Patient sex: M
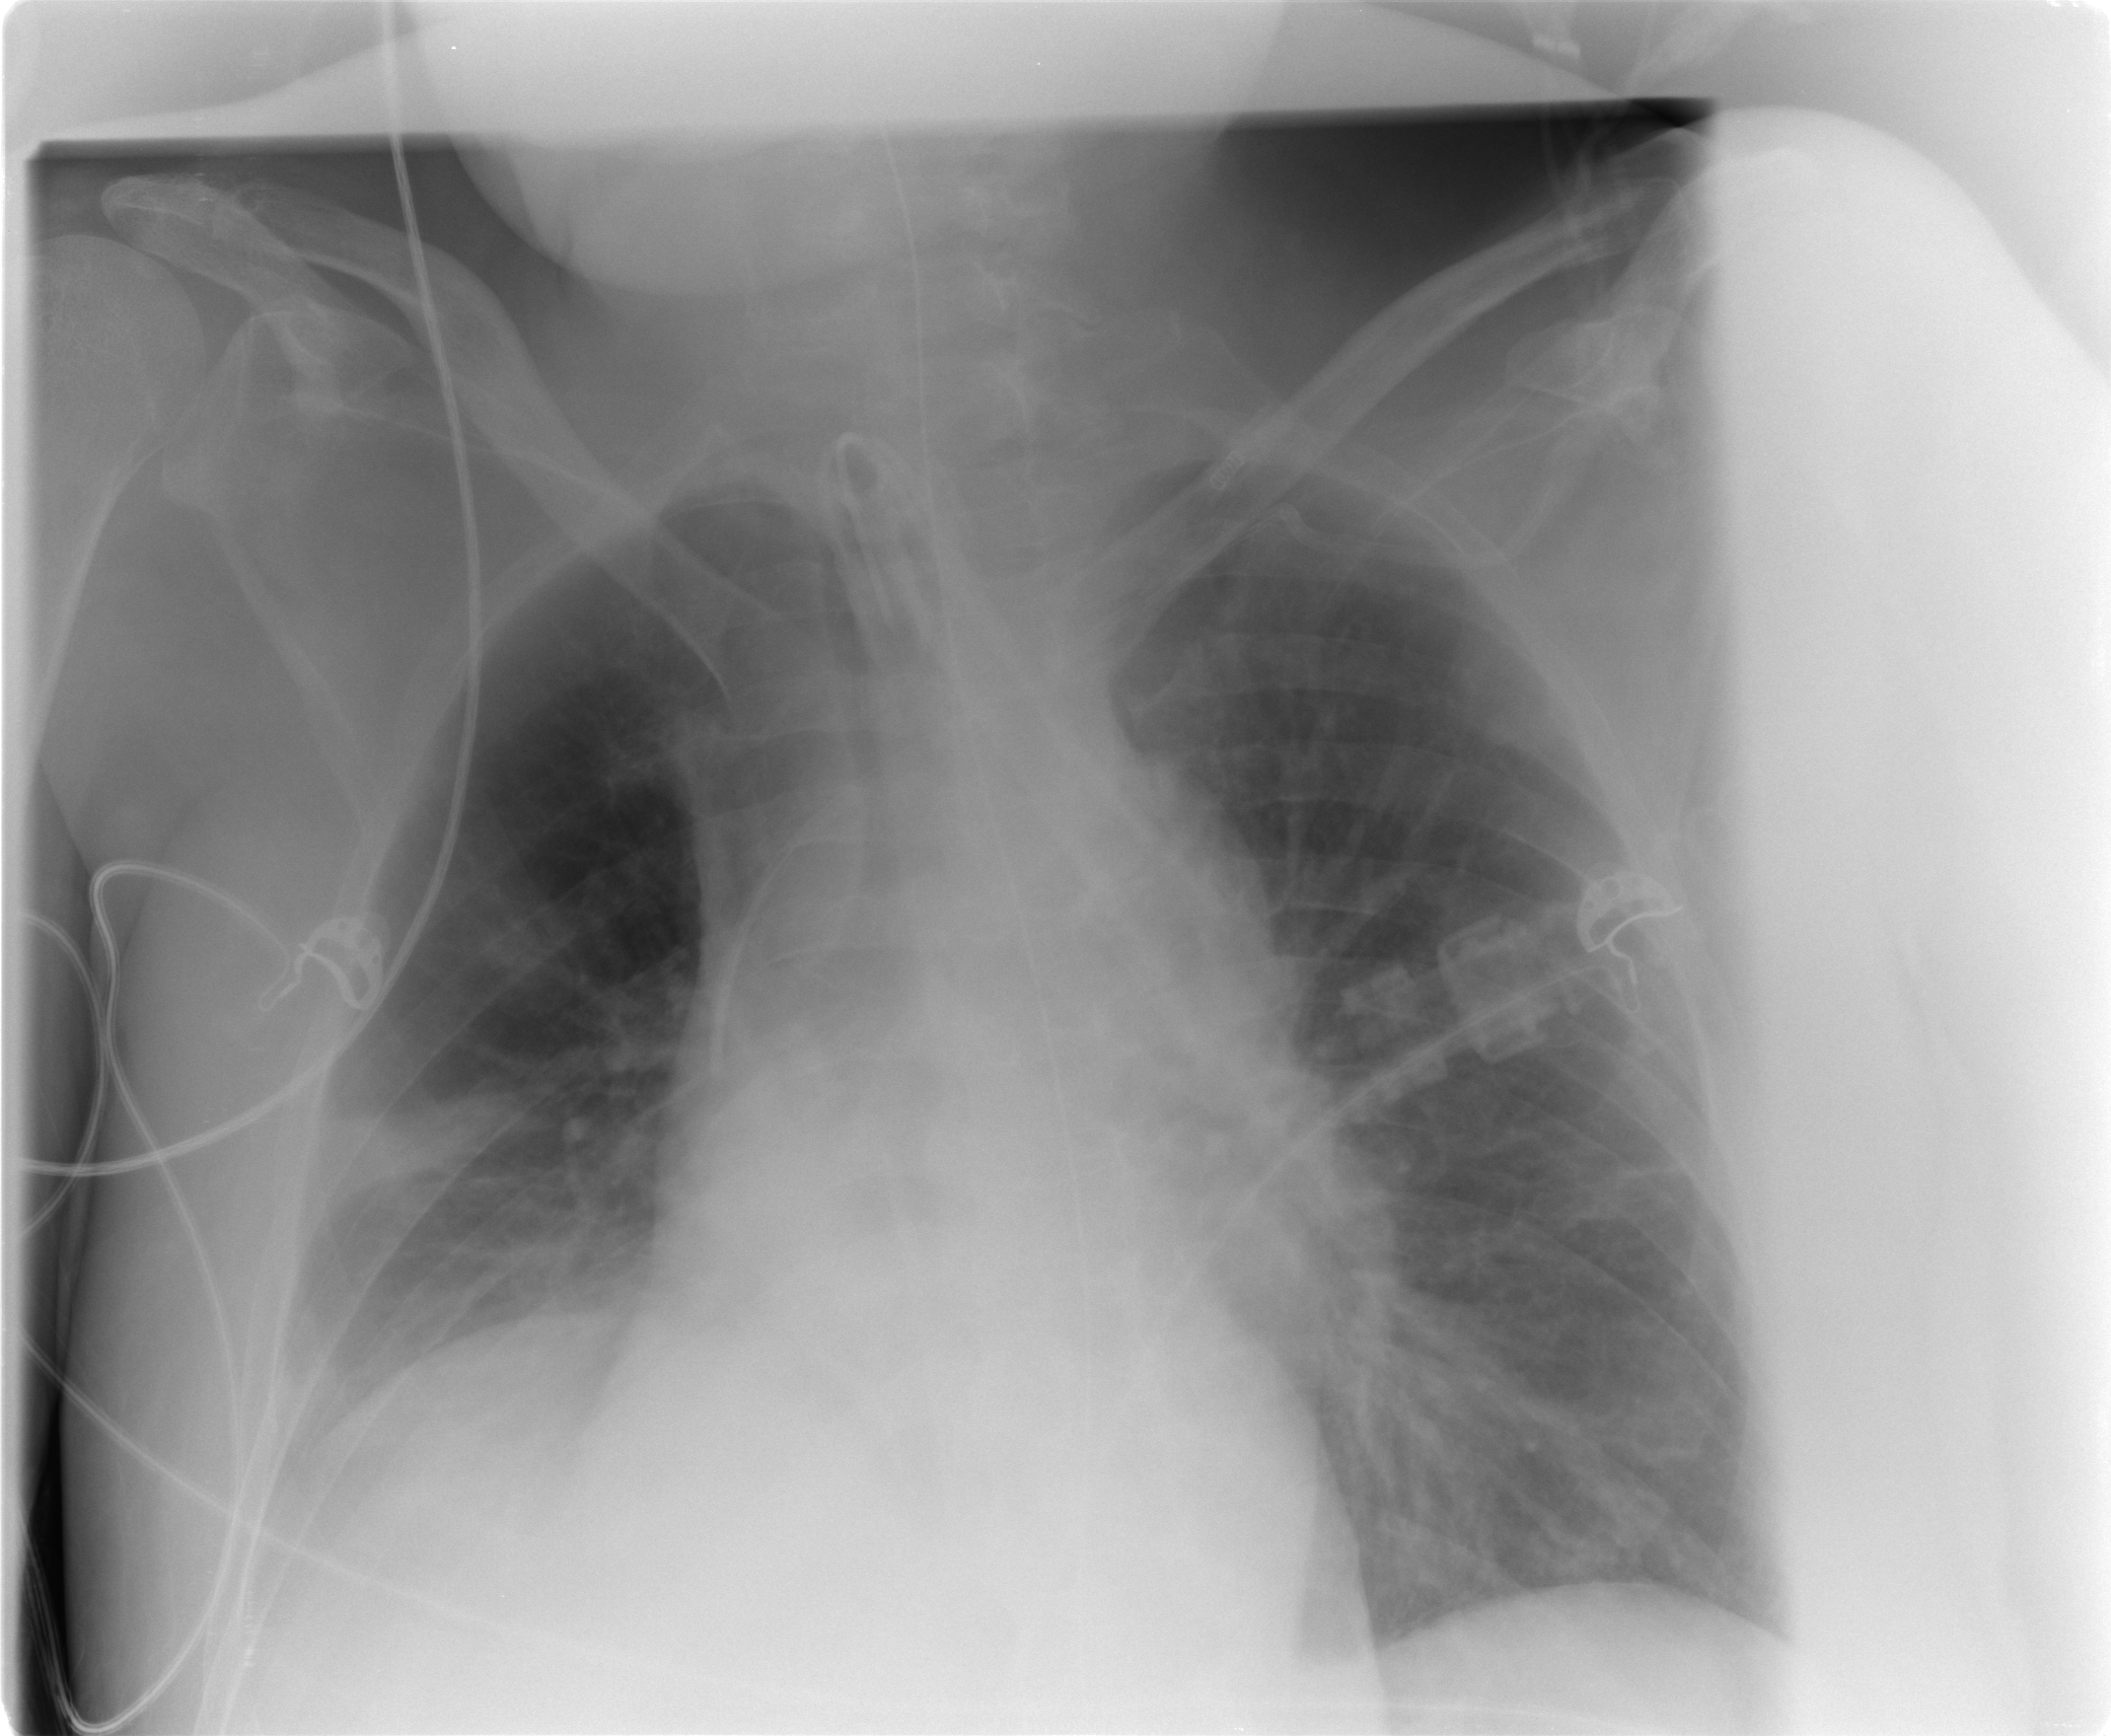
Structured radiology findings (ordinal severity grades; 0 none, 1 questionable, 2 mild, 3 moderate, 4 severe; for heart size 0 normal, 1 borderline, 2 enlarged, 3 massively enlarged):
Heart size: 0
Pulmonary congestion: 2
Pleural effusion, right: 1
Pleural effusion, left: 0
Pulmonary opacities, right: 0
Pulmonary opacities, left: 0
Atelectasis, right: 2
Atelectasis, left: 2